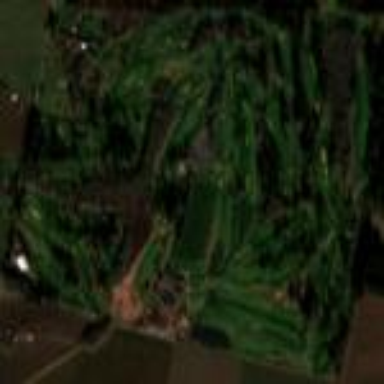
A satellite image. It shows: Golf course.